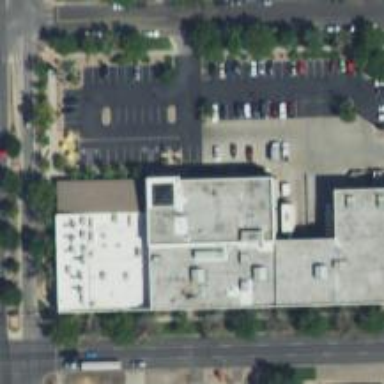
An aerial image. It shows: Parking space.